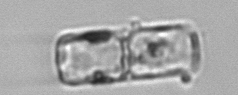
Label: Guinardia_delicatula